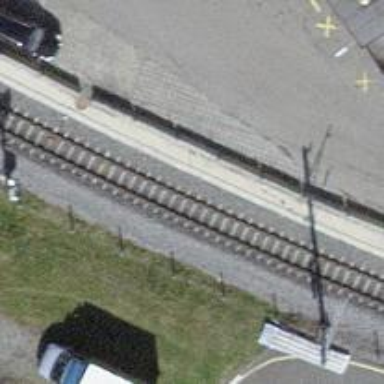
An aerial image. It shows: Narrow-gauge railway track electrified by contact line.